Field crop: maize
Growth stage: 2
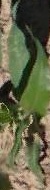
Species: maize